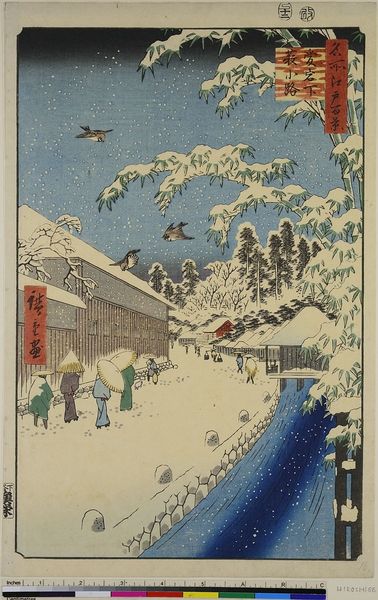
Titel: Atagoshita und die Yabu-Gasse, Blatt 112 aus der Serie: 100 berühmte Ansichten von Edo
Künstler: Utagawa Hiroshige
Standort: Hamburg
Institution: Museum für Kunst und Gewerbe Hamburg
Schlagwörter: schnee, holzschnitt, stadtansicht, druckgraphik, druckgrafik, zeit, farbholzschnitt, landschaften, landschaftsdarstellung, edo, reproduktionen, druckerzeugnisse, gewässer, ukiyo